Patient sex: M
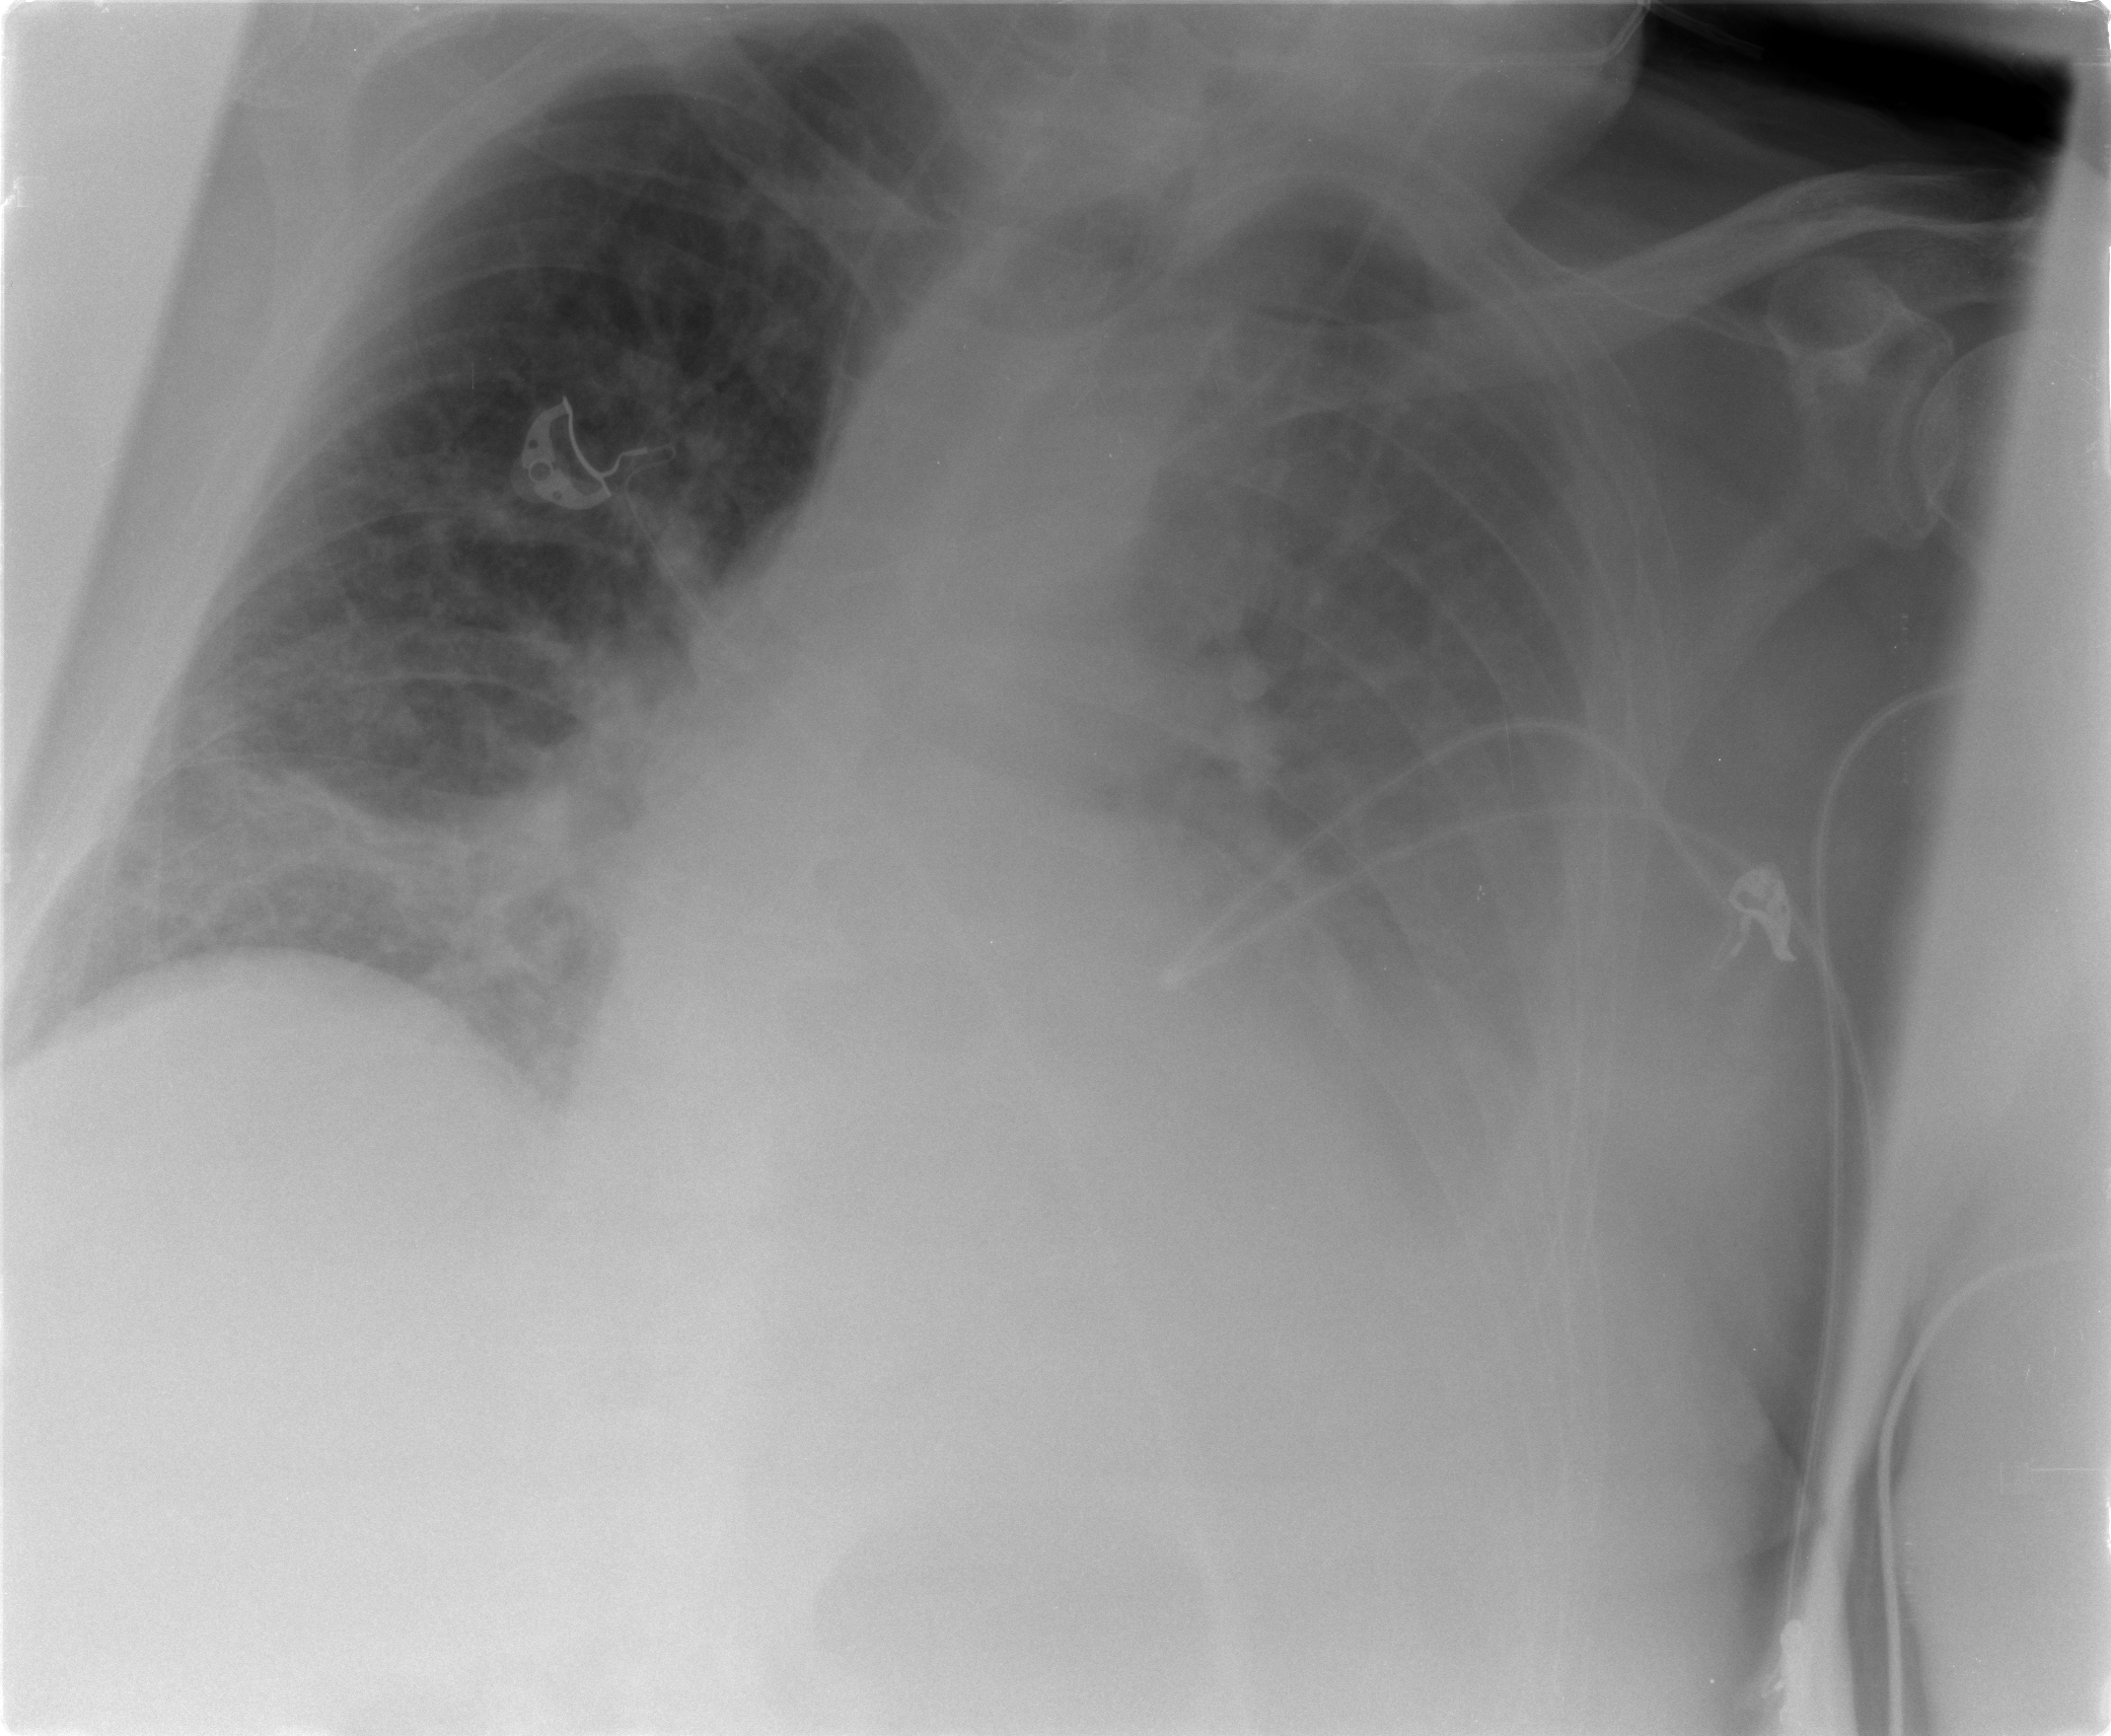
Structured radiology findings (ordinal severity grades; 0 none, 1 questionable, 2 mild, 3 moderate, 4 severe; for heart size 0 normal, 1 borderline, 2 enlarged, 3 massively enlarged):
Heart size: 0
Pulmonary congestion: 3
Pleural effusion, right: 0
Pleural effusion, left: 2
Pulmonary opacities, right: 2
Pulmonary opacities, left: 1
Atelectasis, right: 2
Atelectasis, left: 2